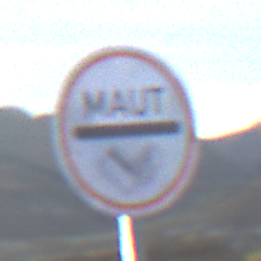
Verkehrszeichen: MautflichtigeStrecke
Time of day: SunriseSunset
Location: Outdoor (Nature)
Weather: PartlyCloudy
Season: NotSpecified
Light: Natural